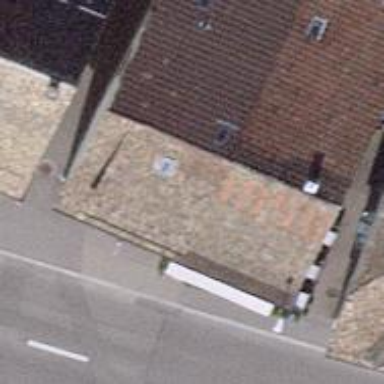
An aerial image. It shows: Restaurant.